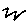
Label: zigzag